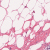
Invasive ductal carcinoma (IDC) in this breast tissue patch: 0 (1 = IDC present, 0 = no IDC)